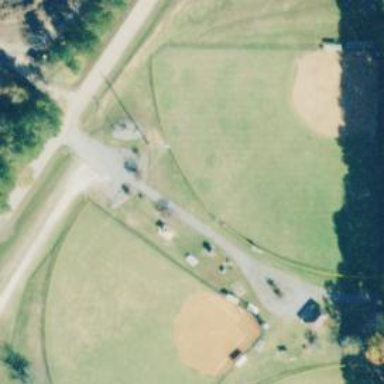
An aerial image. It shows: Softball pitch for leisure and sport activities.